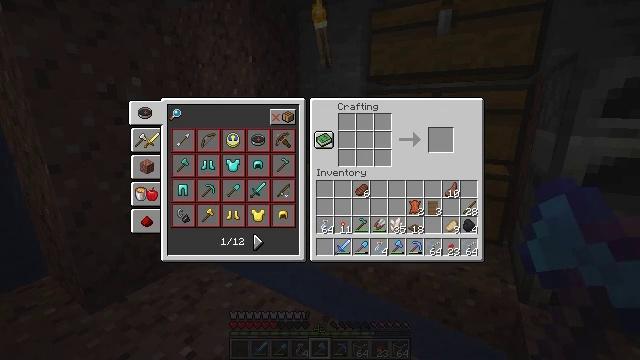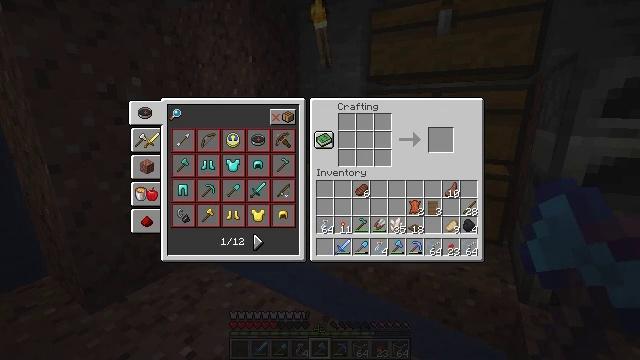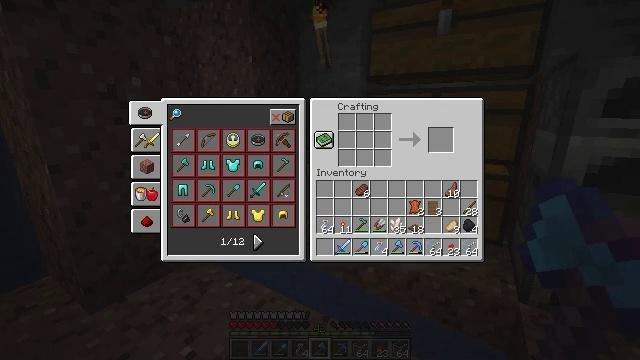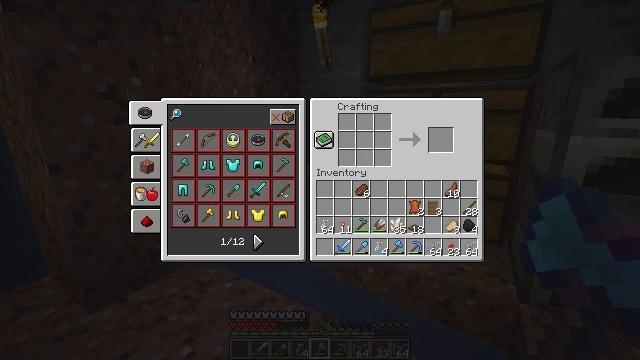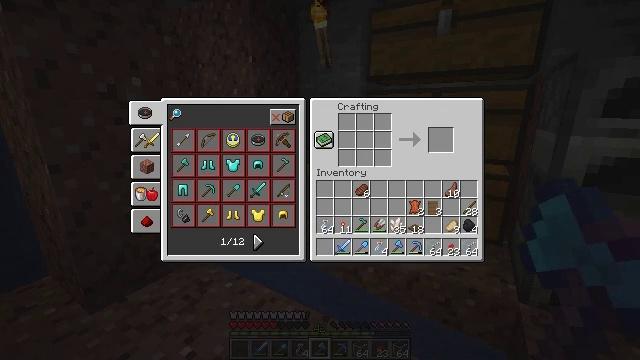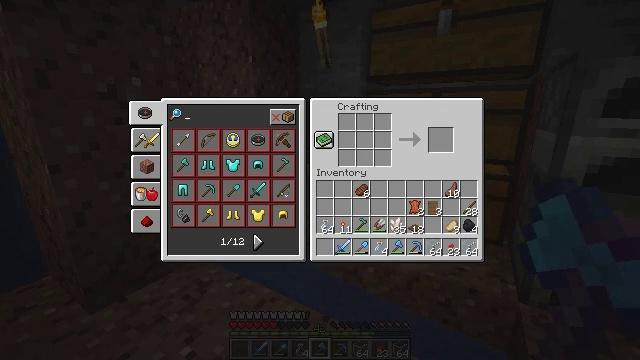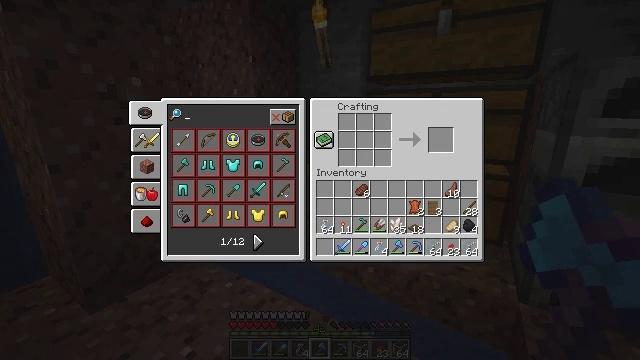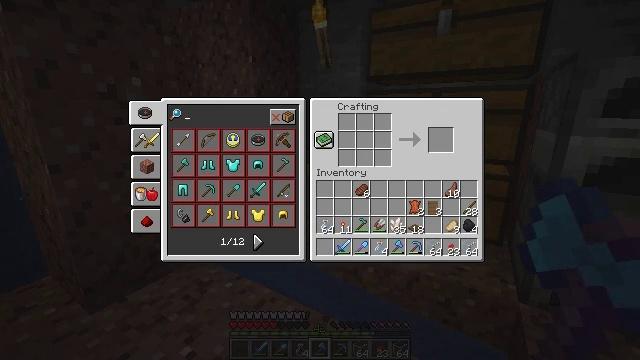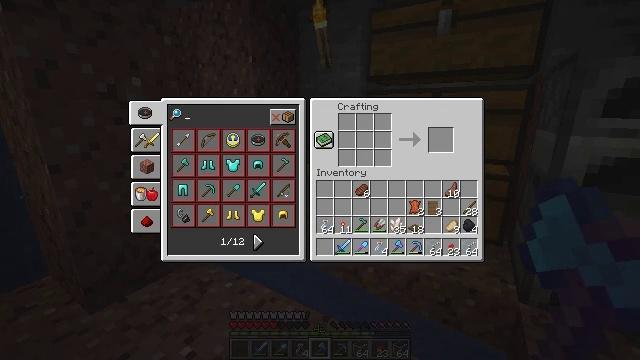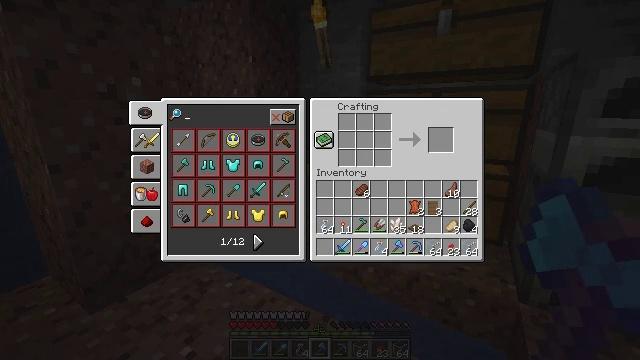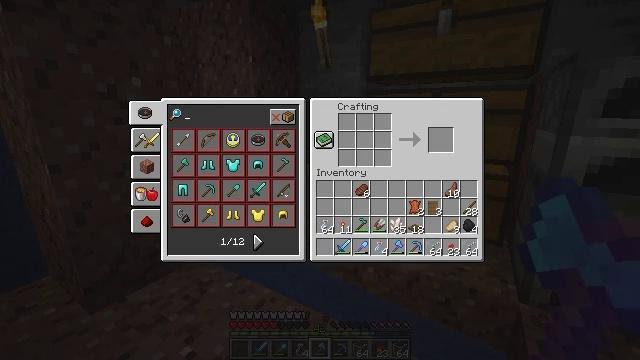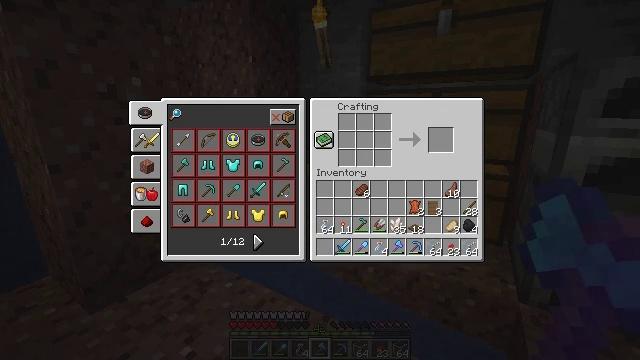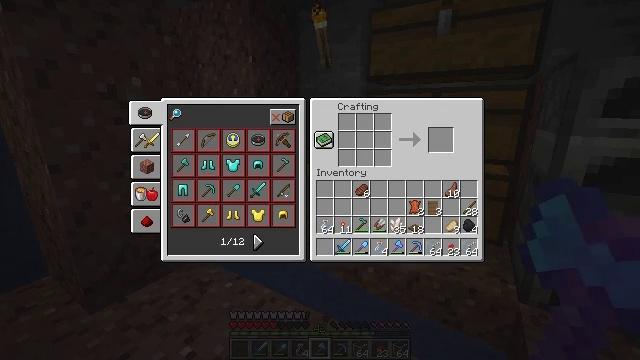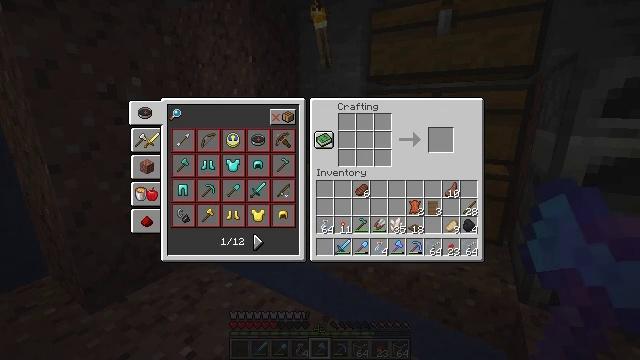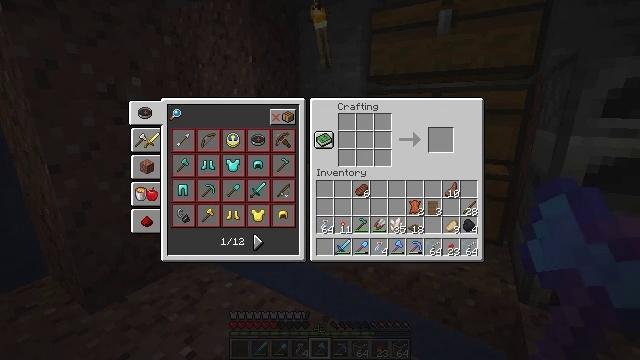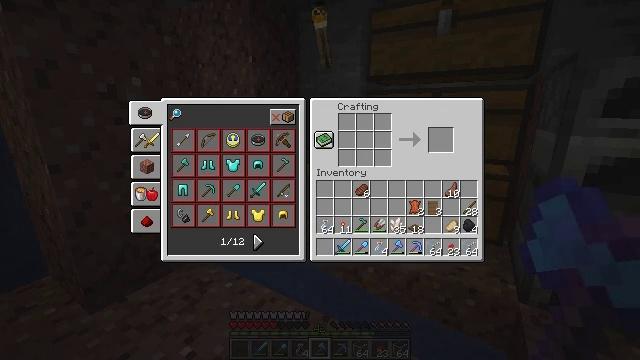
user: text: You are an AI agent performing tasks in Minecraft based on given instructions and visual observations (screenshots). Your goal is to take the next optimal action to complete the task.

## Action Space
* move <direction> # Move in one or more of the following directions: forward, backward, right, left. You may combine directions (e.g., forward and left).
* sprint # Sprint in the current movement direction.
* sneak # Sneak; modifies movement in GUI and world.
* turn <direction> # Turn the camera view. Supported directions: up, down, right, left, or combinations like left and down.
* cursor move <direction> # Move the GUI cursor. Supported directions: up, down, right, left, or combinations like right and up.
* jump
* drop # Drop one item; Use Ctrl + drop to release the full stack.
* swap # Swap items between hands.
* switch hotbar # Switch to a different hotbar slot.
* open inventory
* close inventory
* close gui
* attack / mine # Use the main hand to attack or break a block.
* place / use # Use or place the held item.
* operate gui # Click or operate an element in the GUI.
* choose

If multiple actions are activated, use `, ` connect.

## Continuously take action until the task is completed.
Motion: motion action
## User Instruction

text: Combine glass blocks to craft a glass bottle.
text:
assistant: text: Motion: no_op
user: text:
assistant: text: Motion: no_op
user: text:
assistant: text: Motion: no_op
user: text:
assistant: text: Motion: no_op
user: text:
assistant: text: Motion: no_op
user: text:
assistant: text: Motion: no_op
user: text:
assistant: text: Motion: no_op
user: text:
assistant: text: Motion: no_op
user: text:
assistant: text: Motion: no_op
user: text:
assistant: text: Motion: no_op
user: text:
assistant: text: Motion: no_op
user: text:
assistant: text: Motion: no_op
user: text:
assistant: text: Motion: no_op
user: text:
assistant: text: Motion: no_op
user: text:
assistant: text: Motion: no_op
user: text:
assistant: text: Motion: no_op
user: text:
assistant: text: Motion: no_op
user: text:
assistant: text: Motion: no_op
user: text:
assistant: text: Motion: no_op
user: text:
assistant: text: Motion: no_op
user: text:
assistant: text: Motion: no_op
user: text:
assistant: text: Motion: no_op
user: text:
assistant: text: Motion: no_op
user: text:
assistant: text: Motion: no_op
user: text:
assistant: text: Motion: no_op
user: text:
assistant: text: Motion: no_op
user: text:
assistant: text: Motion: no_op
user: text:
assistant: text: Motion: no_op
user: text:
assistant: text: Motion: no_op
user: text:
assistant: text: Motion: no_op